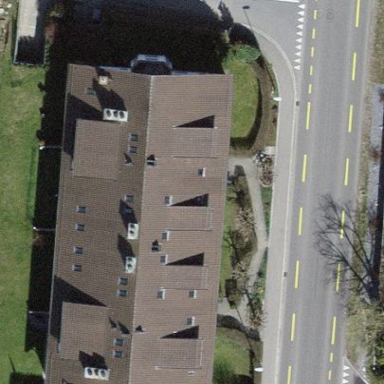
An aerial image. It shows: Image showing building with apartments.